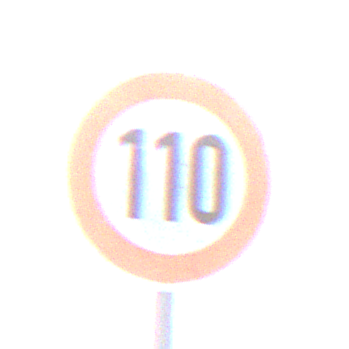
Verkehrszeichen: Geschwindigkeit110
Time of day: SunriseSunset
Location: Outdoor (Nature)
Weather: Clear
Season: NotSpecified
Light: Natural